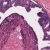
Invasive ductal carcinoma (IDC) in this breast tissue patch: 0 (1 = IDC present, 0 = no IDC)